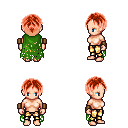
a pixel art fantasy rpg character, female body template, human, light skin, green tattered cape, gold greaves, red parted hairstyle, leather bracers, four views (front, back, left, right), 2x2 character sprite sheet, small pixel art, hard edges, no anti-aliasing